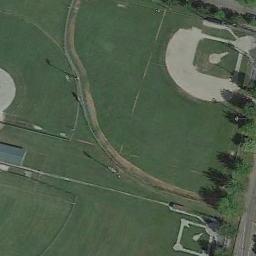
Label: baseball_diamond